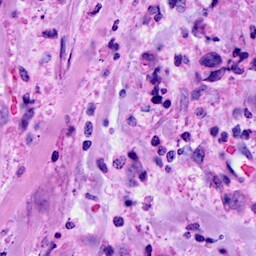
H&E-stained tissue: Breast